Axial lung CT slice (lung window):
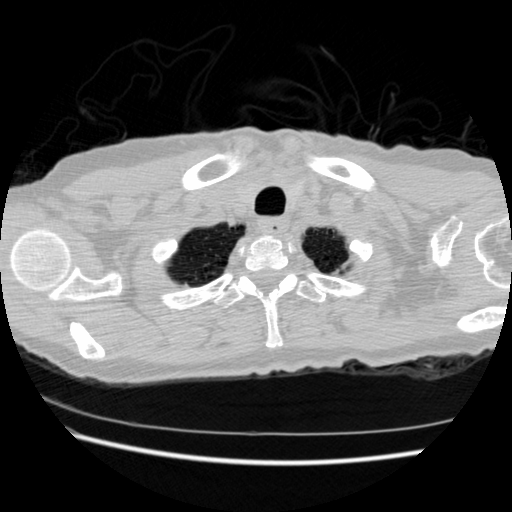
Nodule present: no